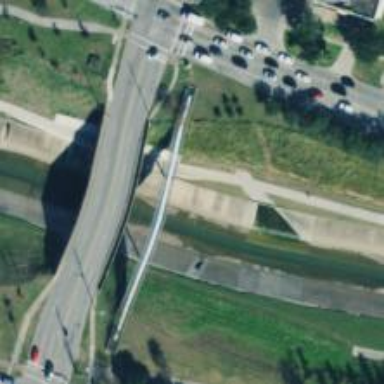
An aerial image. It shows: Bridge for cycleway.